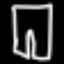
Label: pants